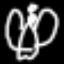
Label: angel